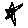
Label: star